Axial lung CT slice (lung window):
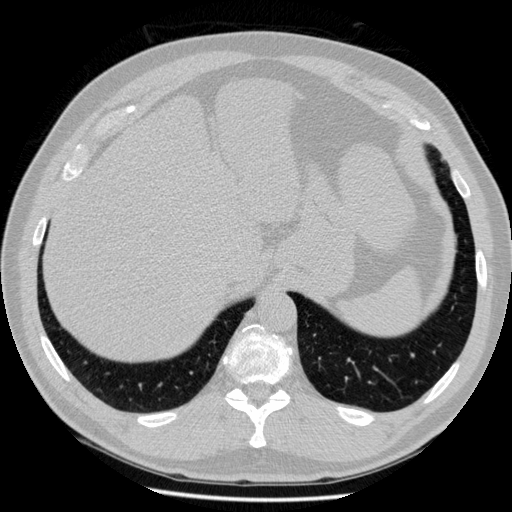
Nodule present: no